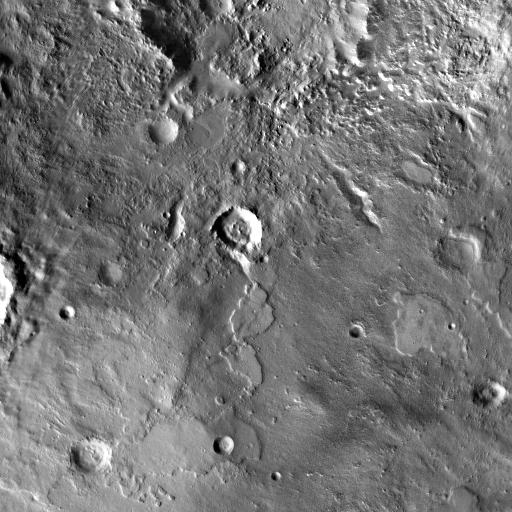
Crater classes present: Background, Other